Platform: macOS
Application: Chrome
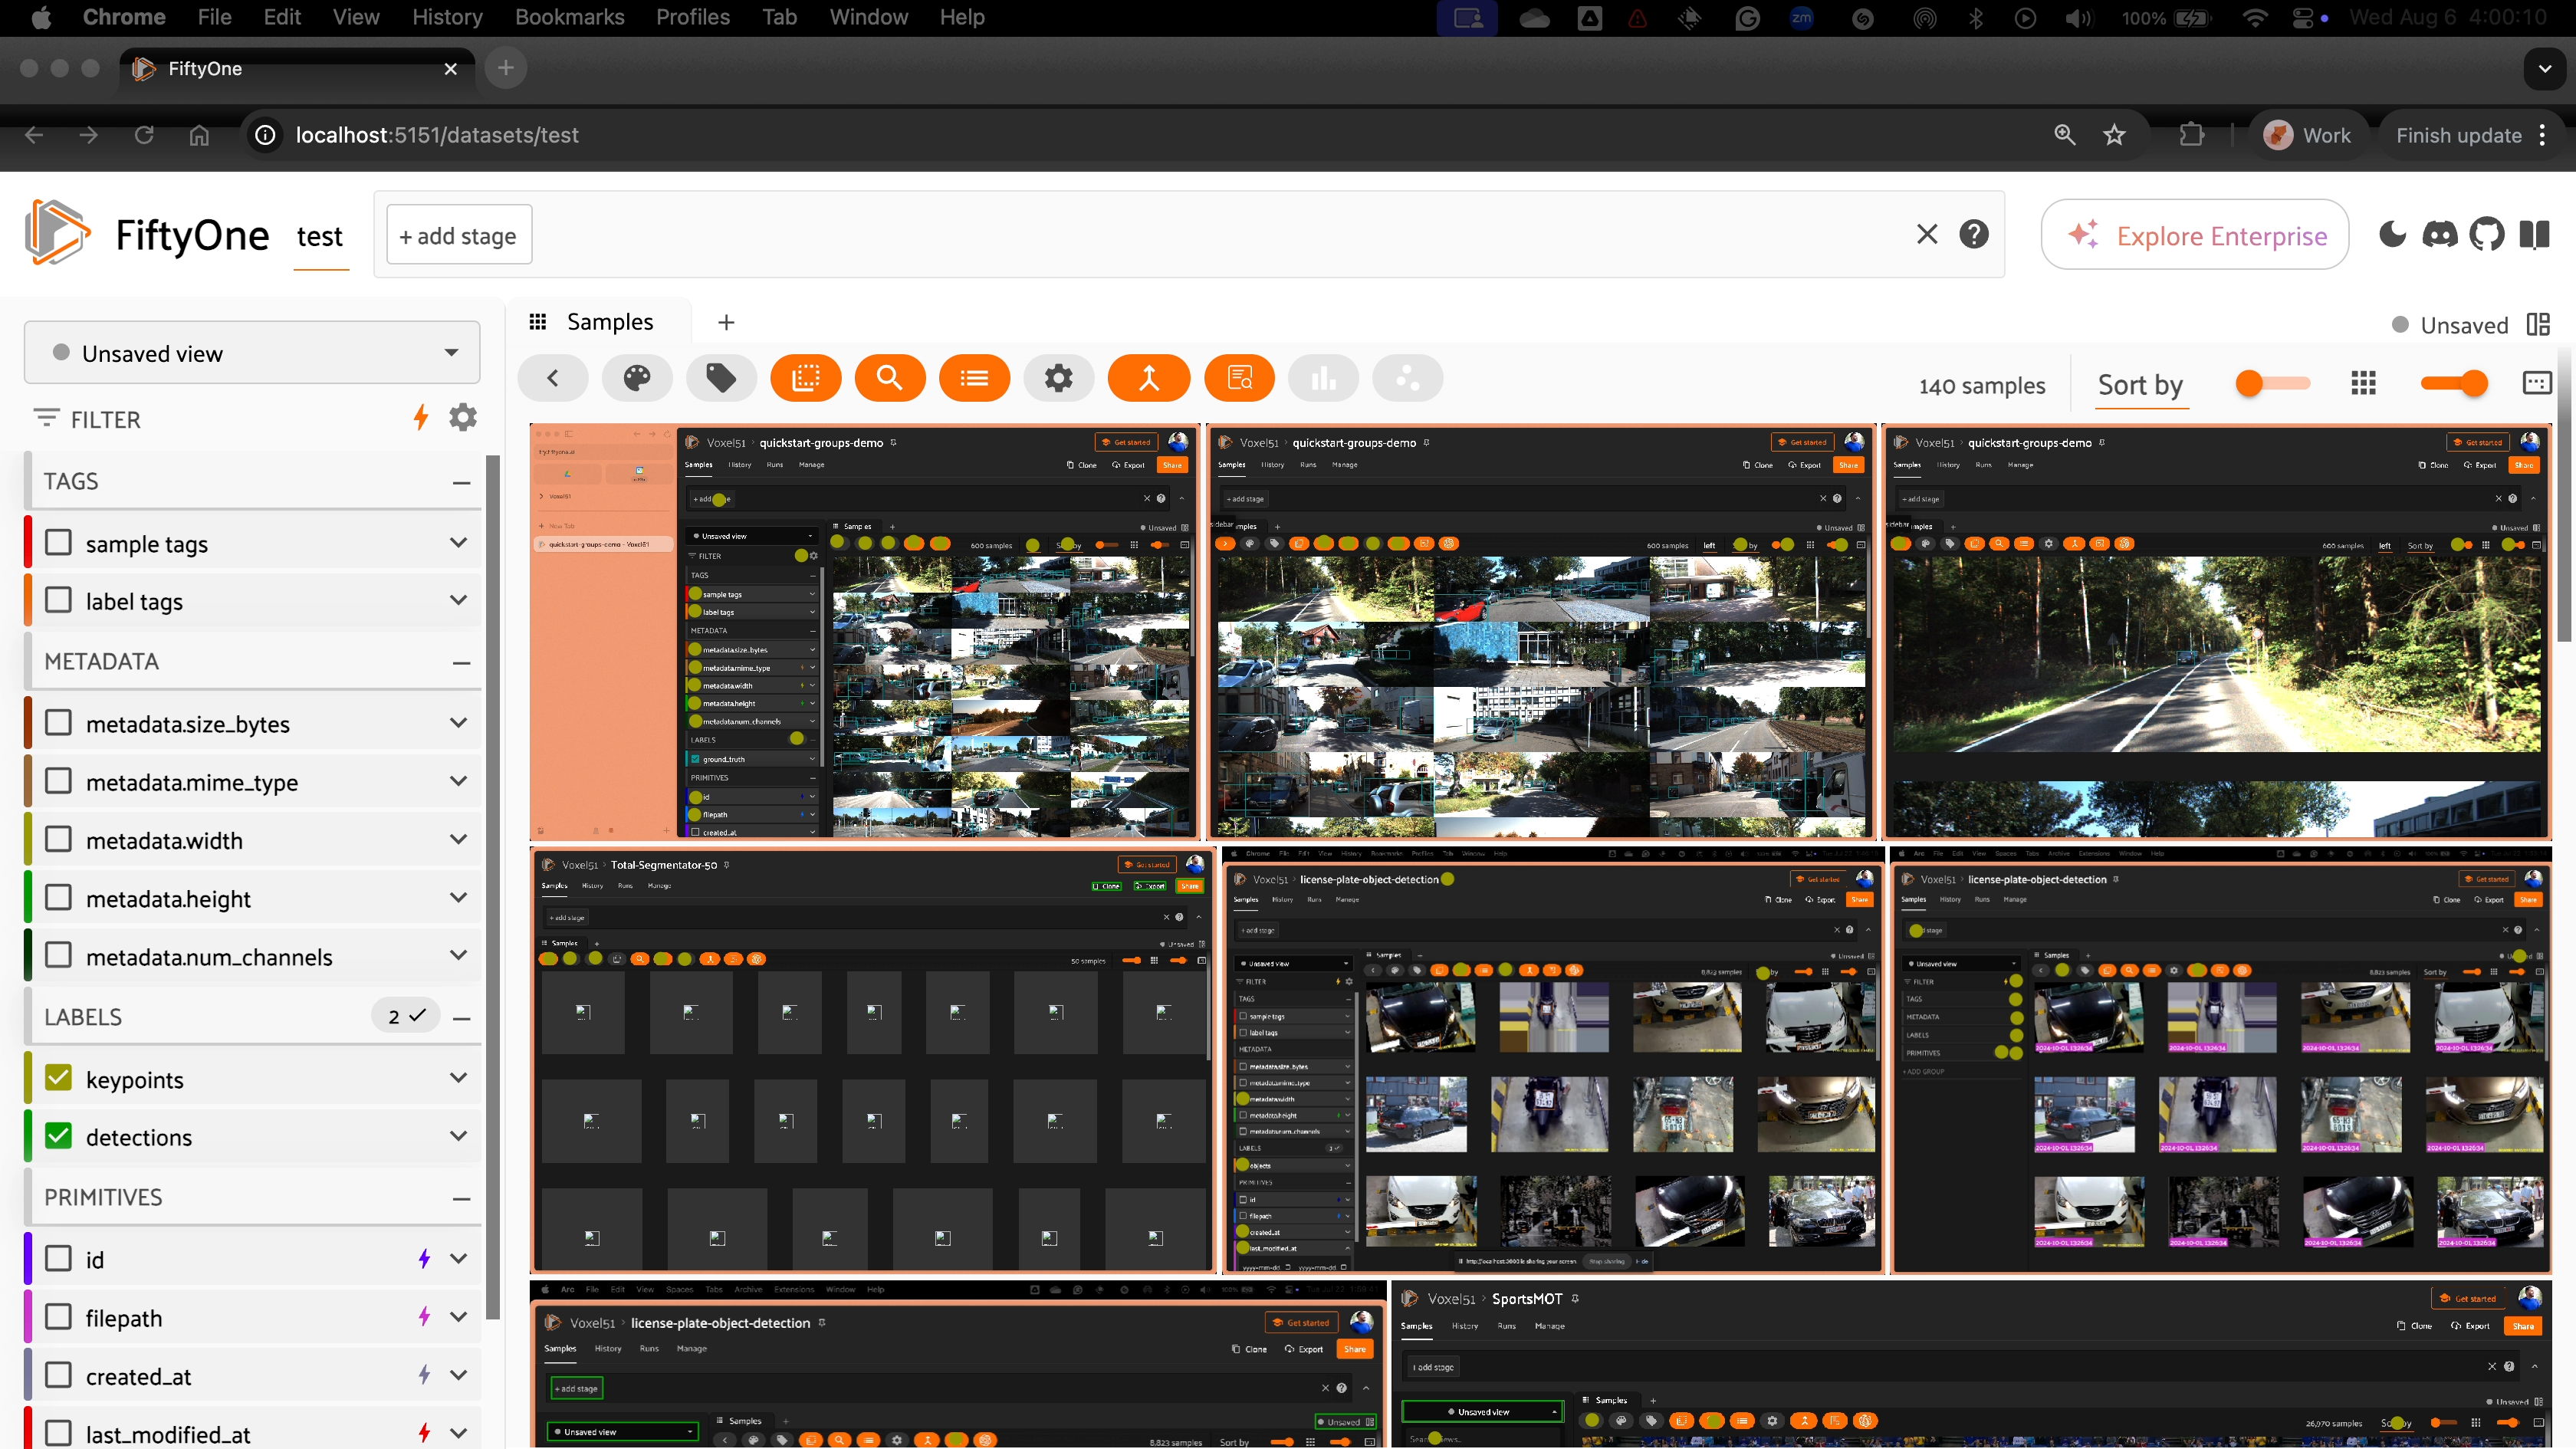
task_description: Show available filter options for the sample tags field
action_type: click
element_info: Icon
steps_since_start: 1